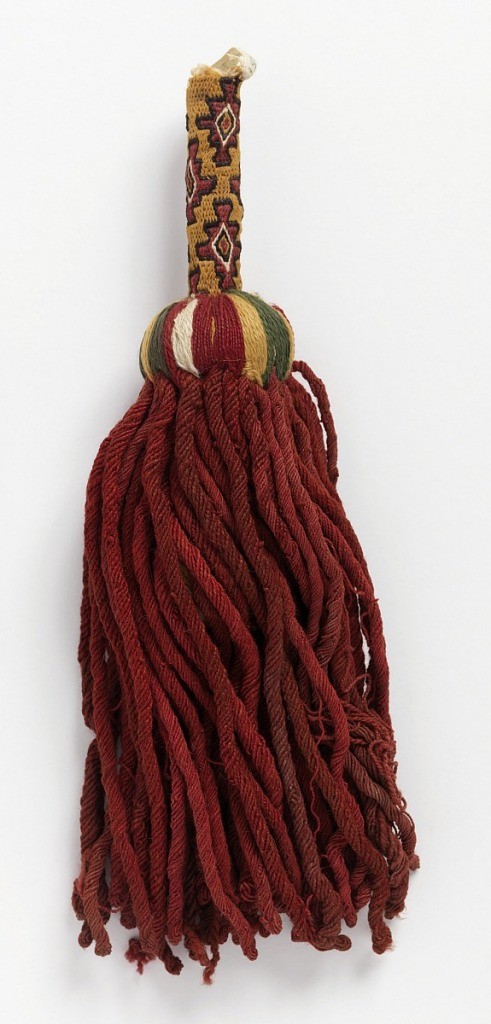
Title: Tassel
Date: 1000–1200
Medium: cotton, wool Technique: twisted fringe, embroidered cord
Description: Large tassel with long heavy twisted red wool fringes and wool yarn stretched in 1/4" band of white, red, green, yellow over the top of the core, and a thick stiff stem of cotton yarns wound tightly with cotton threads over which stem stitch appears to have been worked in a design of geometrical rosettes, with a diamond center, in black, red, white, yellow wool ground.